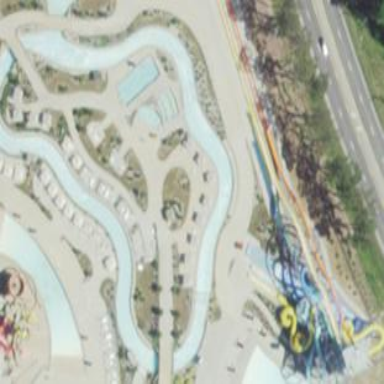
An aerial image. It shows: Water slide attraction.